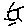
Label: sun